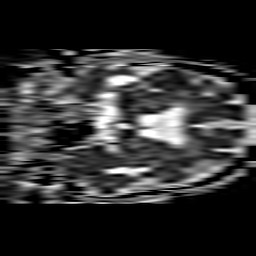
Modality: ADC
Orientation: coronal
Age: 83
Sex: male
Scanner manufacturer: philips
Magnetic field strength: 3 T
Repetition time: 3.087 s
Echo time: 0.076 s